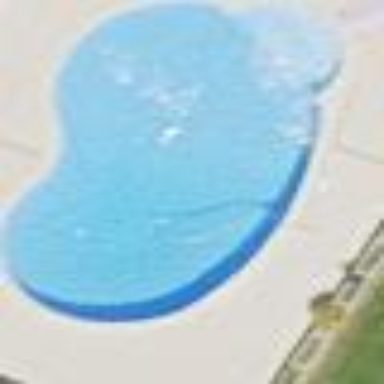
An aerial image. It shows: Swimming pool located in leisure land.